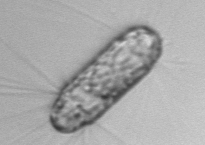
Label: Corethron_hystrix